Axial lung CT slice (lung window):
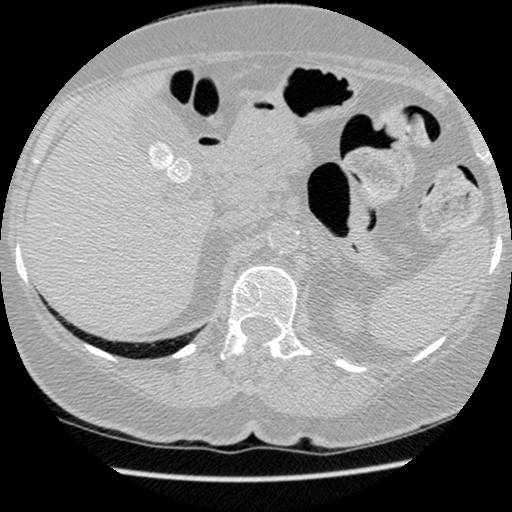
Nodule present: no